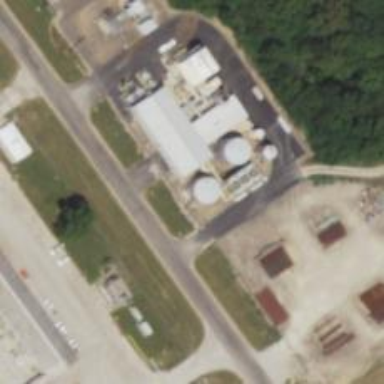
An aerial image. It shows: Storage tank with man-made structure.